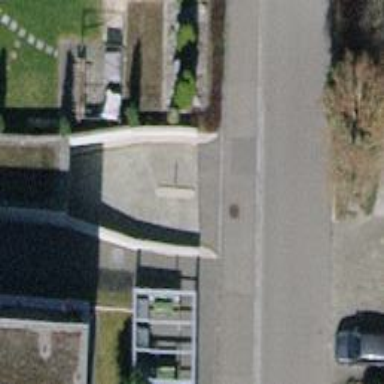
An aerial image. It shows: Parking aisle with concrete surface.